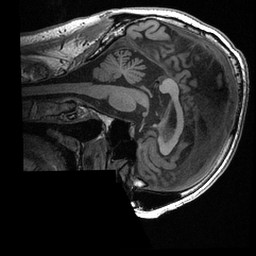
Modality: T1w
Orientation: sagittal
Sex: male
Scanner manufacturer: ge
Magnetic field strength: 3 T
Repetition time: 0.0064 s
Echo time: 0.00281 s